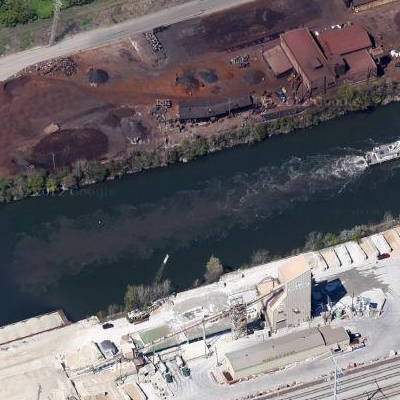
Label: dRiverLake